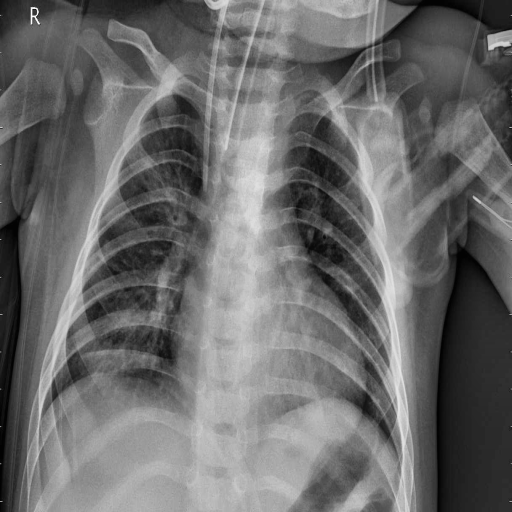
Finding: PNEUMONIA